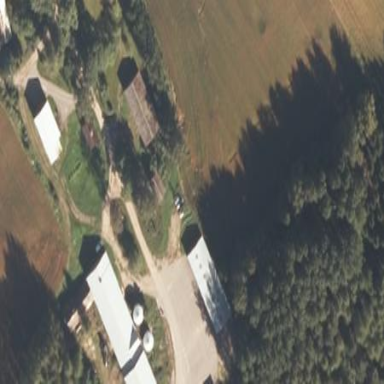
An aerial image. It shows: Farmyard area.